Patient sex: M
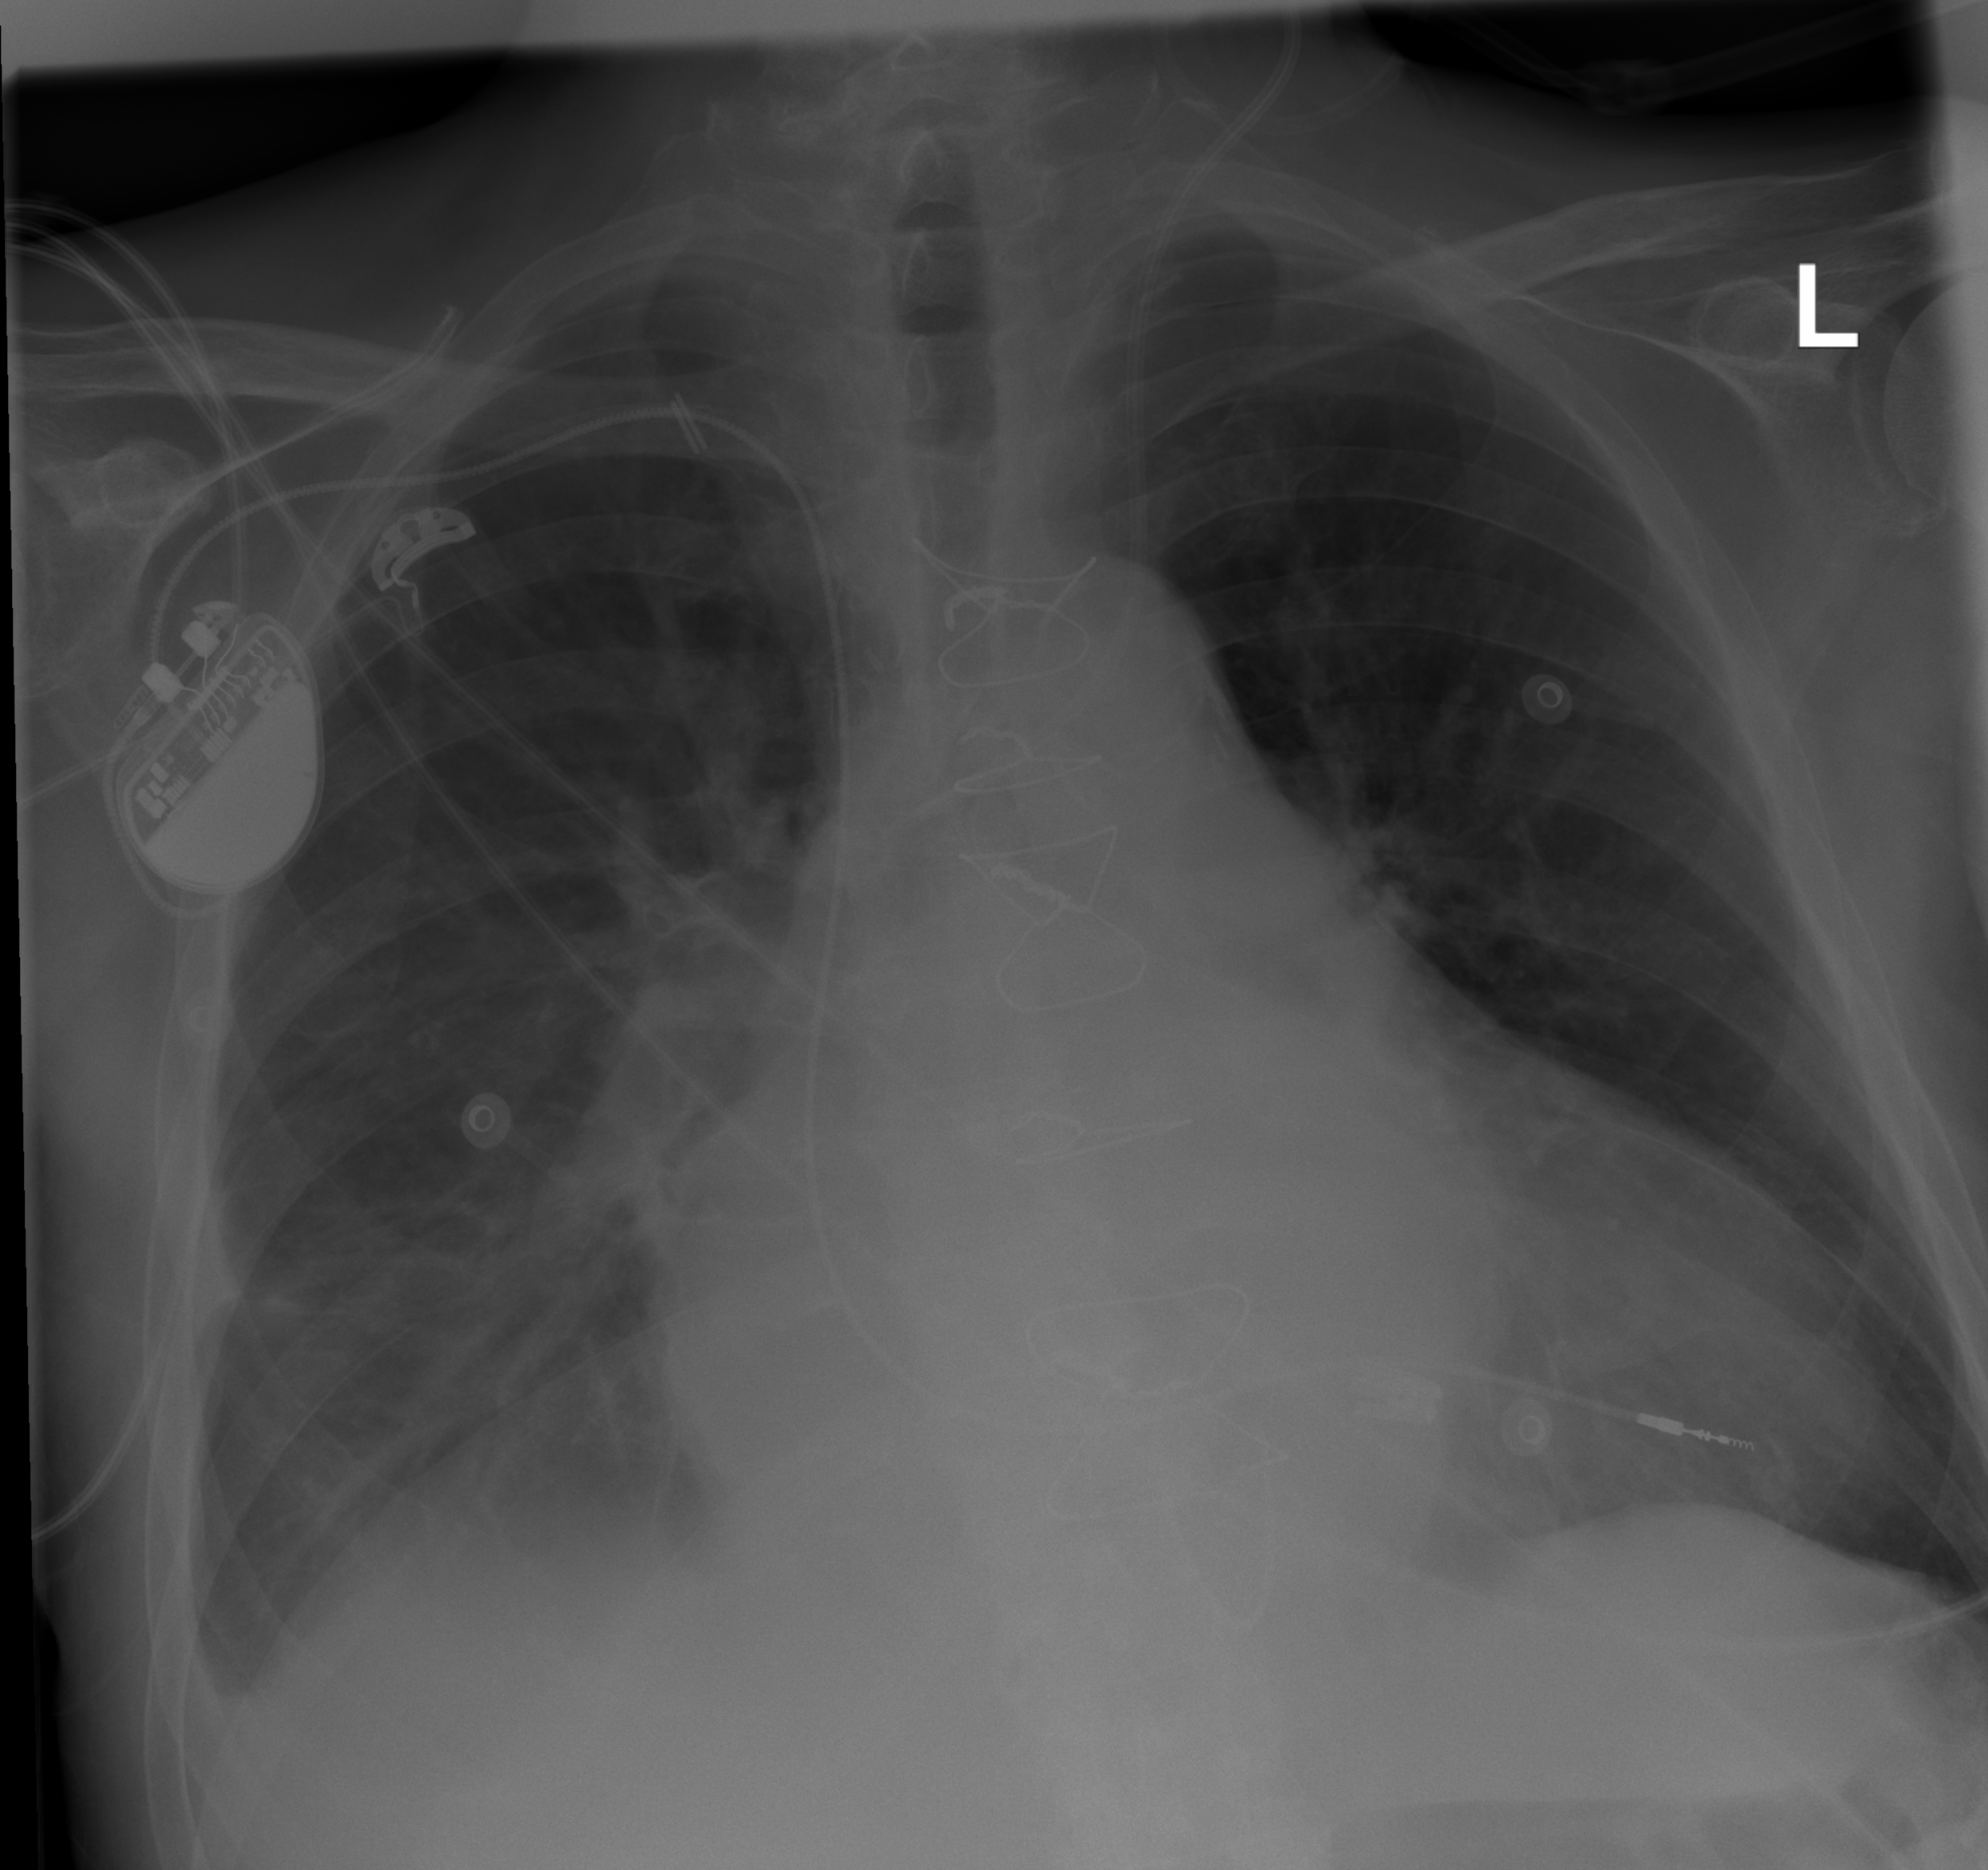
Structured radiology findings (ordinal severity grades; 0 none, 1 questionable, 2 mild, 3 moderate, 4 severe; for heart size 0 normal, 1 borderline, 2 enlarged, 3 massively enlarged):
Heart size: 2
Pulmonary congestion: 0
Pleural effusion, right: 2
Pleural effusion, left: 0
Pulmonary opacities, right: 0
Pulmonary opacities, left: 0
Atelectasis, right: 2
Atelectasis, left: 0